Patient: sex M, age 48
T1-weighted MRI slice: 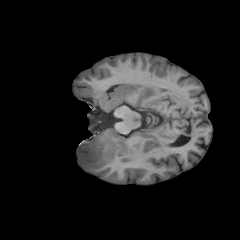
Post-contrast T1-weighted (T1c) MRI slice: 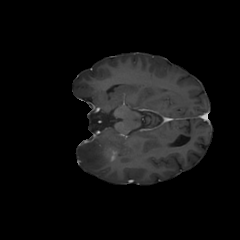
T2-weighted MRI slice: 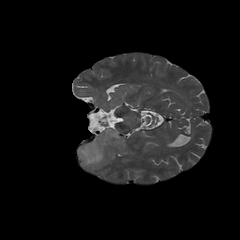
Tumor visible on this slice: yes
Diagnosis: Glioblastoma, IDH-wildtype
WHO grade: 4